Question: I am trying to install <URL> on XAMPP on Mac. However, I get stuck with the error message on step 2:

I tried a lot of things and am pretty sure intl is enabled:
'''
$ php -m | grep intl
intl
'''
Any idea?
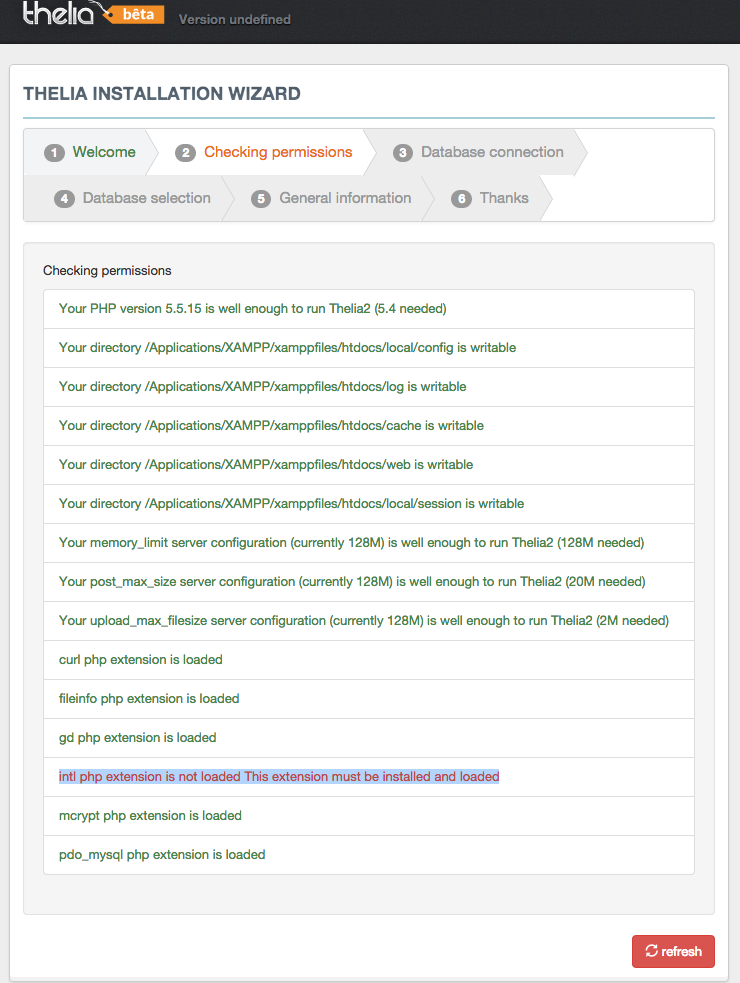
Answer: you must check if intl is installed using phpinfo() function via apache (or nginx). Using php cli only show you the conf for this sapi. Your php configuration can be different between cli and apache (or nginx, cgi, etc).
So put a file info.php for example and call phpinfo() function in it. Then display this page throw you web browser.